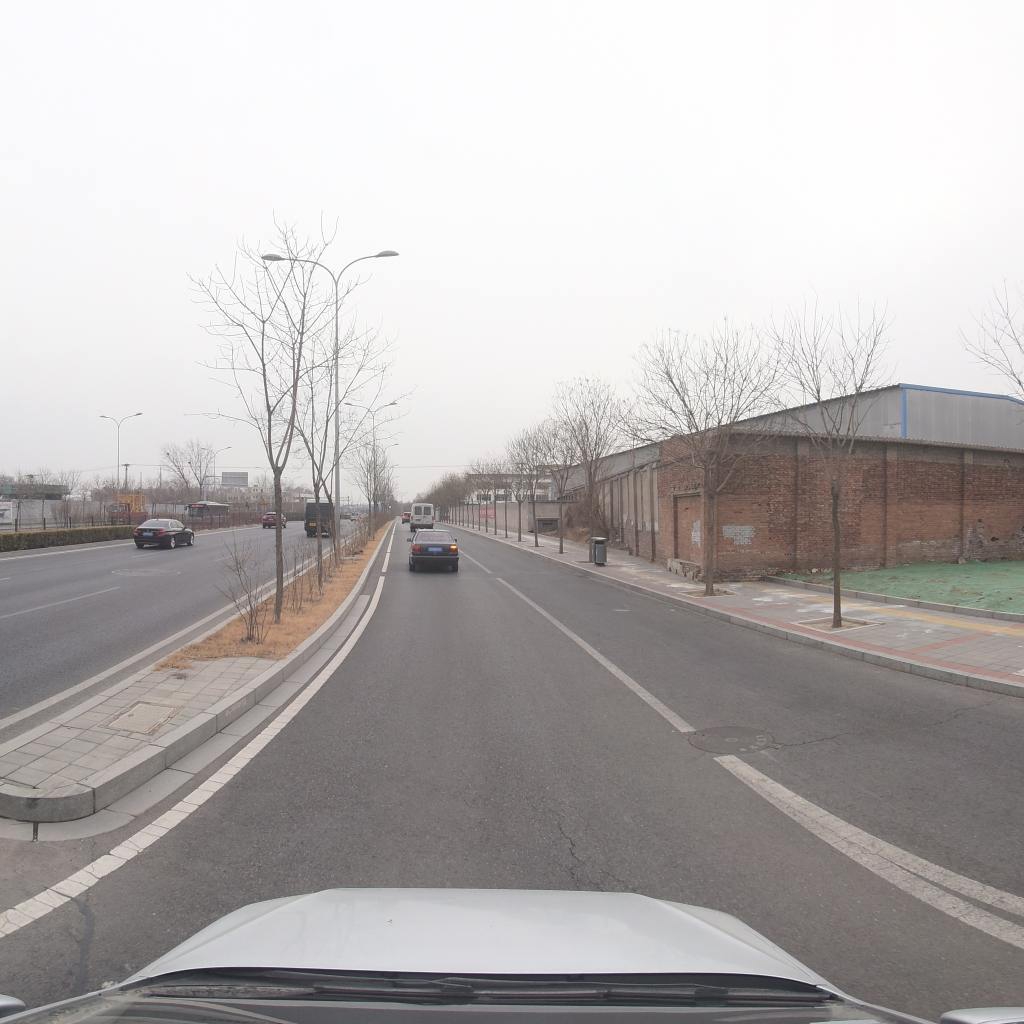
Region: Fengtai
Road damage annotations: transverse crack, longitudinal crack, manhole cover, longitudinal patch